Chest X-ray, PA view. Patient: 32 years old, sex M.
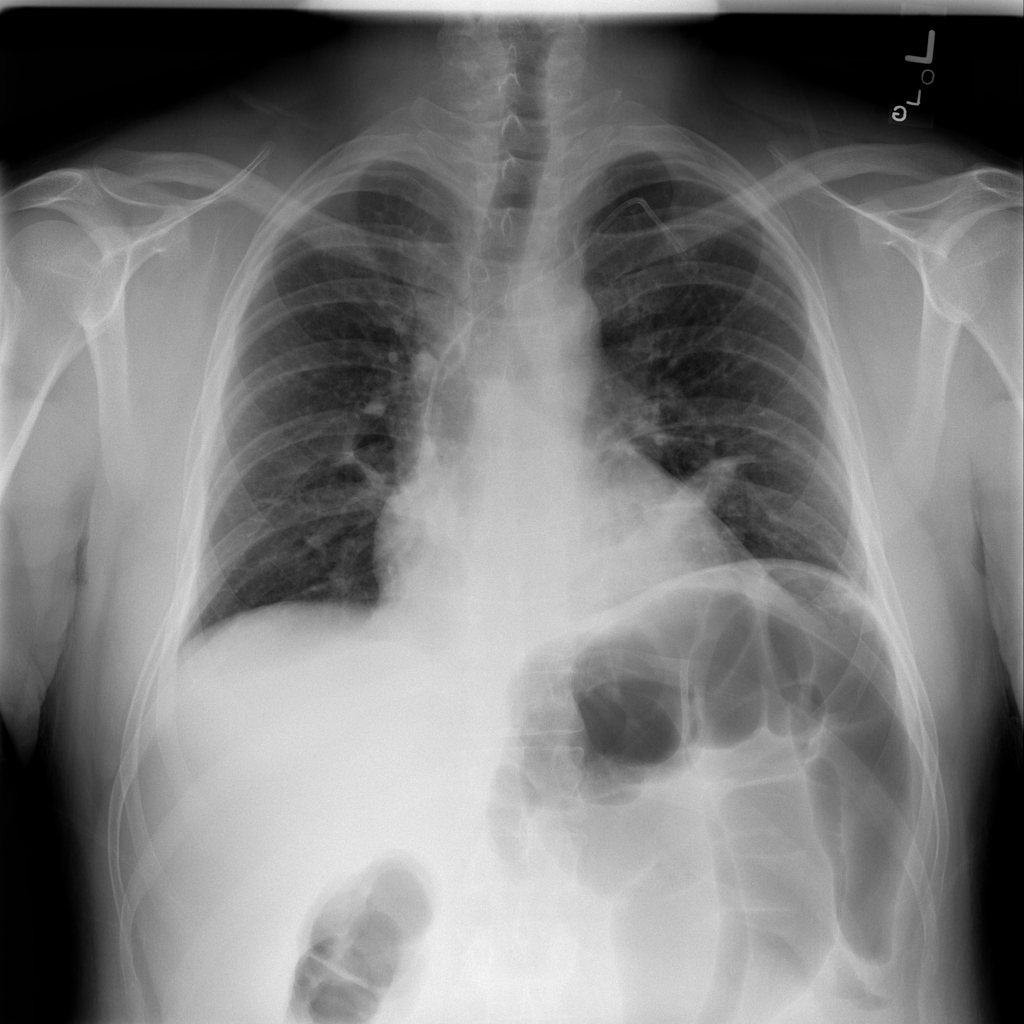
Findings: Atelectasis, Consolidation, Infiltration